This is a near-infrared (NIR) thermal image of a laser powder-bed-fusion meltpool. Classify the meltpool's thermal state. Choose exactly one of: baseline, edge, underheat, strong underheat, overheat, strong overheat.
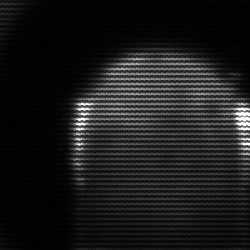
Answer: edge